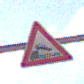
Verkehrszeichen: Ufer
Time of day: Midday
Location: Outdoor (Nature)
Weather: PartlyCloudy
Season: NotSpecified
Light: Natural